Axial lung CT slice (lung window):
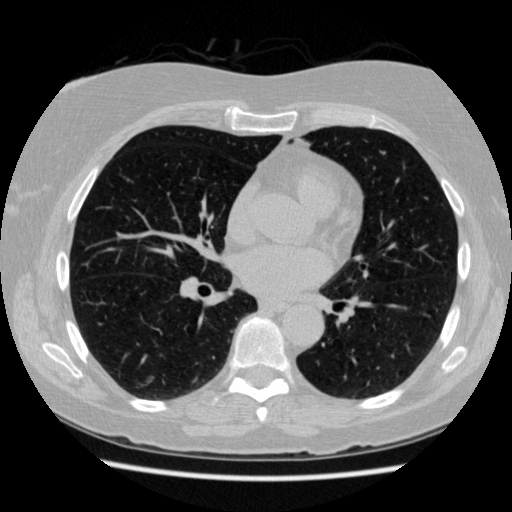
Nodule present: no